Question: <URL>
I'm developing a website package,this website package will be given to third party companies
so if third party companies want to change background color,font face in css to change this I have created a webpage where all this css property are specified and in textbox they will select background color,font face values and this changes should effect in css file after submitting the changes.
My aim behind is this companies can make changes through webpage interface i don't want them to find css code and change the values their to make the work easy.

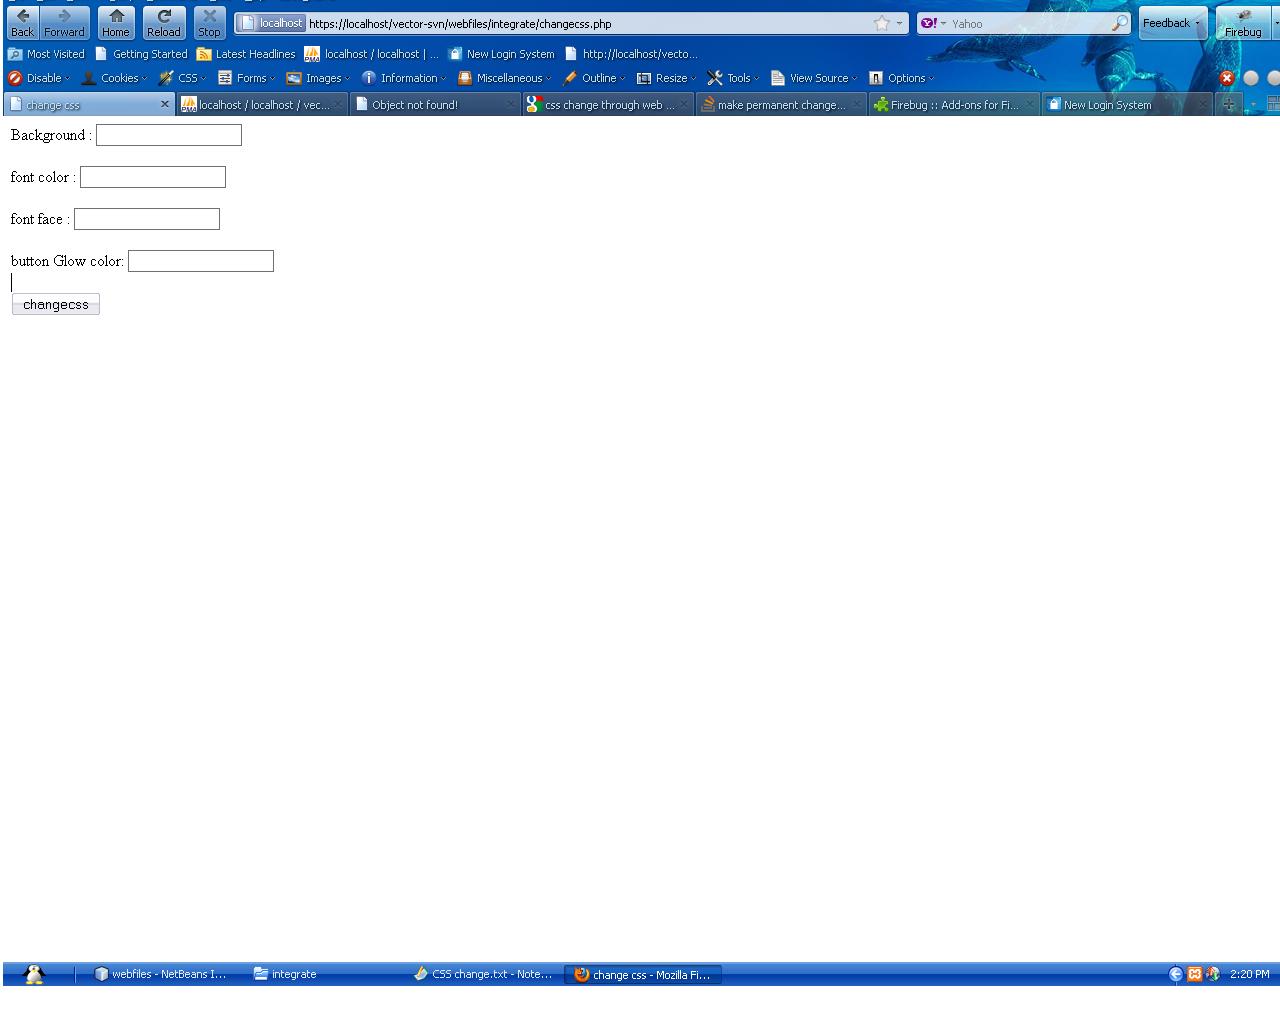
Answer: The idea sounds good, but it will probably be a bit of work, and beyond 1 single answer. But this is how I would approach it.
Have a database storing the current selectors, properties, and values.
Such as :
'''
selector | property | value
---------+----------+----------
div | color | #FFFFFF
div | float | left
'''
etc, etc...
On a user submitting a change, do the following things
1 - Update the row in the database, for example if I, the user, changes the div to #440044, then update the row so it reads as such:
'''
selector | property | value
---------+----------+----------
div | color | #440044
div | float | left
'''
2 - Using PHP (or your choice of server side language) pull the contents of the database, organising by selector, using a mySQL query along the lines of:
'''
$query = 'SELECT * FROM css ORDER BY selector';
'''
3 - Loop through these values, grouping them into an array of arrays like this:
'''
$css_array = array();
foreach($rows as $row) {
if( ! array_key_exists($row['selector'], $css_array)) {
$css_array[$row['selector']] = array();
}
// push each value onto the sub array
$css_array[$row['selector']][] = $row['property'] . ':' . $row['value'];
}
'''
This will leave you with an array of arrays - each sub array representing an element of the css
'''
array(
'div' => array(
'color:#440044',
'float:left'
),
'h1' => array(
'font-size:16px'
)
);
'''
4 - Using this array, and the implode method, create a massive string, like:
'''
foreach($css_array as $key => $value) {
$s .= key . '{';
$s .= implode(';
', $value);
$s .= key . '}';
}
'''
5 - This should leave you with a string that looks like a normal css sheet. Write this to a file called style.css or similar using the fopen, etc functions in PHP.